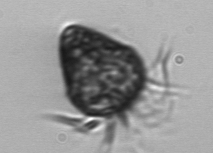
Label: Strombidium_morphotype2